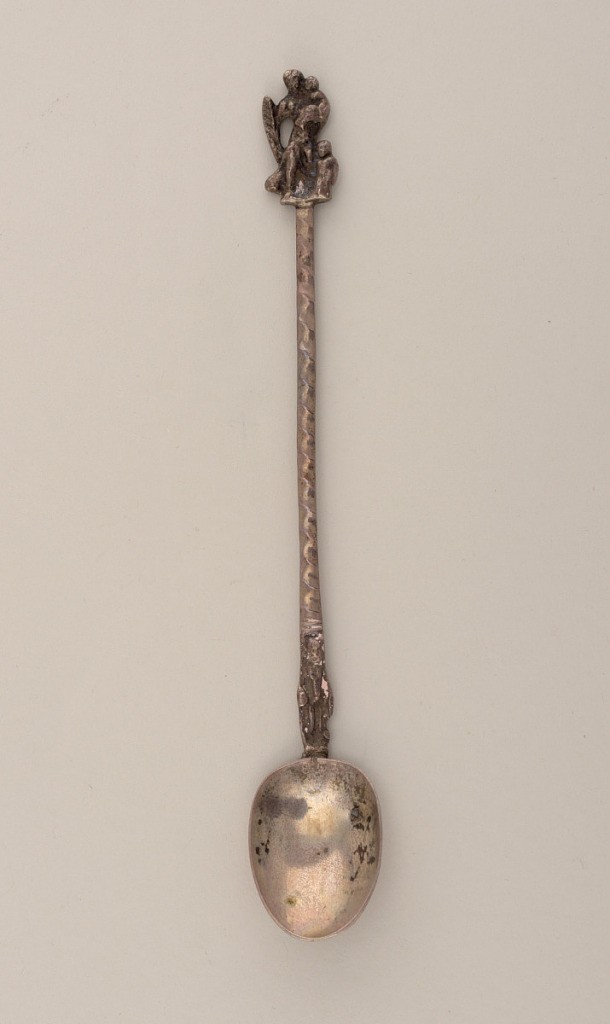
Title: St. Christopher Apostle Spoon
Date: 19th century
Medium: silver
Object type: spoon
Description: With small oval bowl, the cast diagonally ridged stem with figure of a saint above join to bowl; with cast and applied terminal depicting the Virgin Mary with the Christ Child and St. John the Baptist.